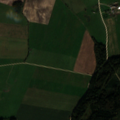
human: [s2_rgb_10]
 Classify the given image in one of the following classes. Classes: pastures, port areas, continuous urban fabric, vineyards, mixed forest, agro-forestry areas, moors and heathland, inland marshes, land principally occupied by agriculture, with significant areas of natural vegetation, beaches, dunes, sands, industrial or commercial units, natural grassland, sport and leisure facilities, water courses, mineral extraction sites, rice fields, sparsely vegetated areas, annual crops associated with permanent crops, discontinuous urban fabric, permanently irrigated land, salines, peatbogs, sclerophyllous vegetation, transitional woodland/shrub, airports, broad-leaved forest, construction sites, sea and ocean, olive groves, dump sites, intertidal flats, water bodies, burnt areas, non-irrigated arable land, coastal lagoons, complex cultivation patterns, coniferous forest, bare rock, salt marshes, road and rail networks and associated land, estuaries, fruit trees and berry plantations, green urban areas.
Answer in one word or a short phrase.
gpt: non-irrigated arable land, coniferous forest